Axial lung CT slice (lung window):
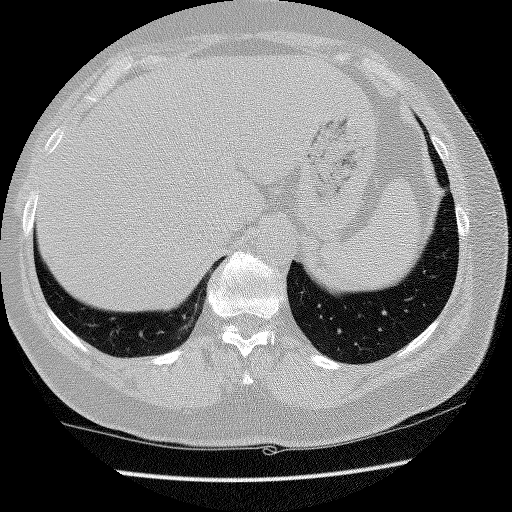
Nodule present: no